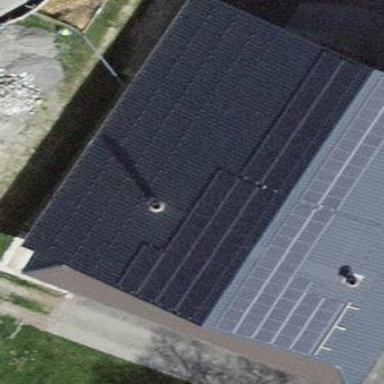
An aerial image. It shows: Solar photovoltaic panel generator.